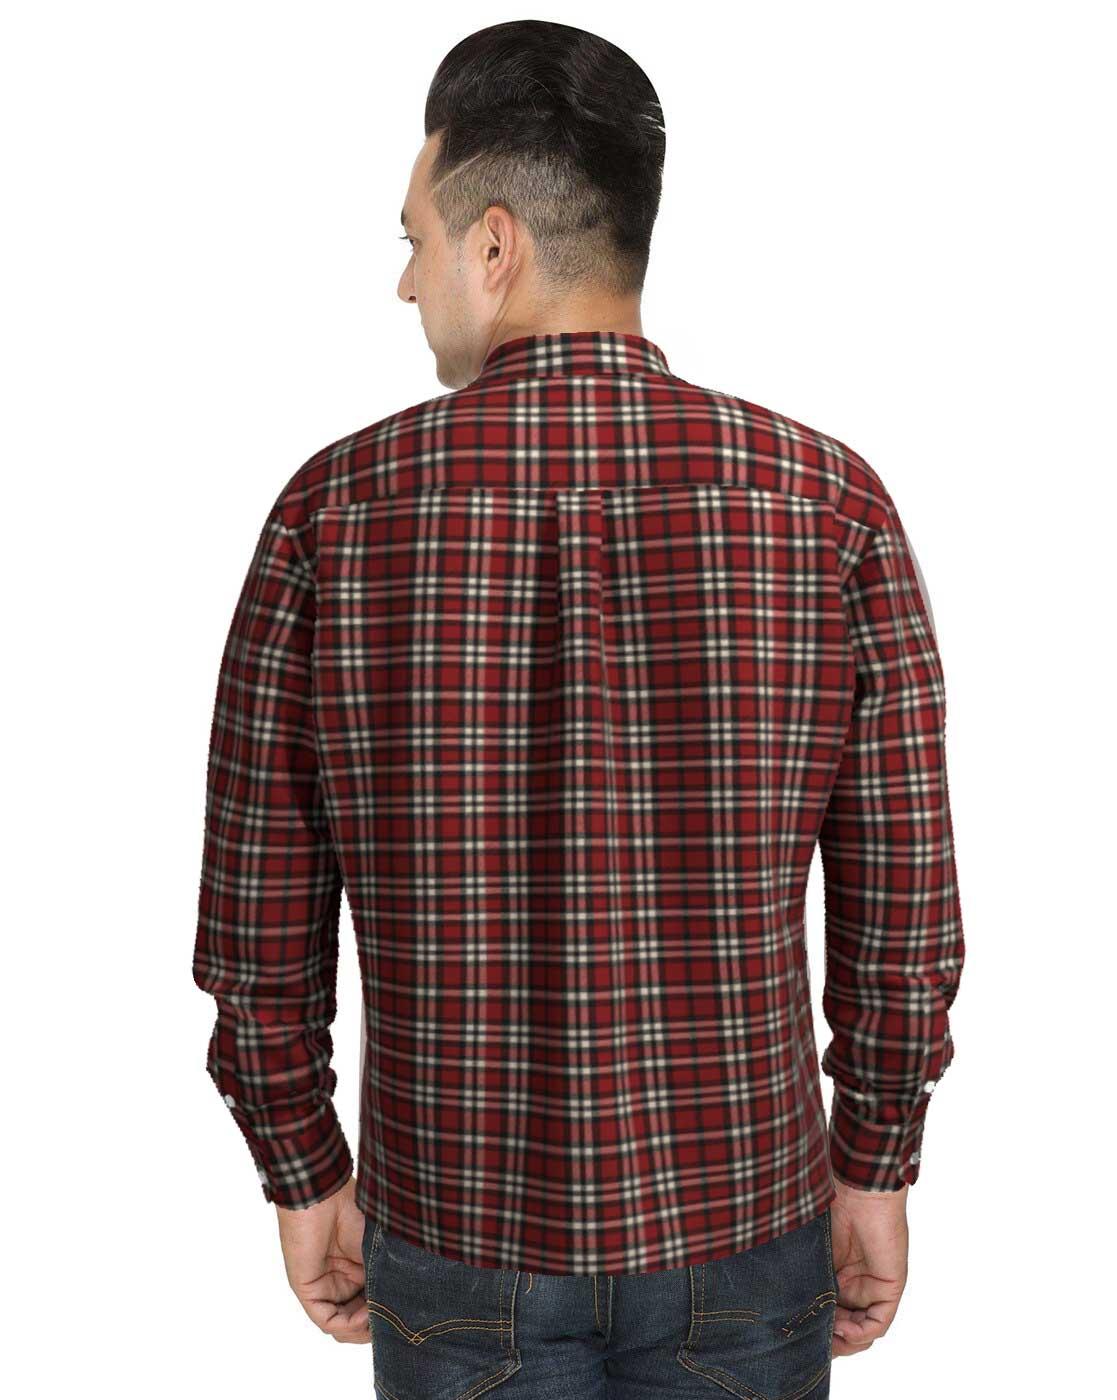
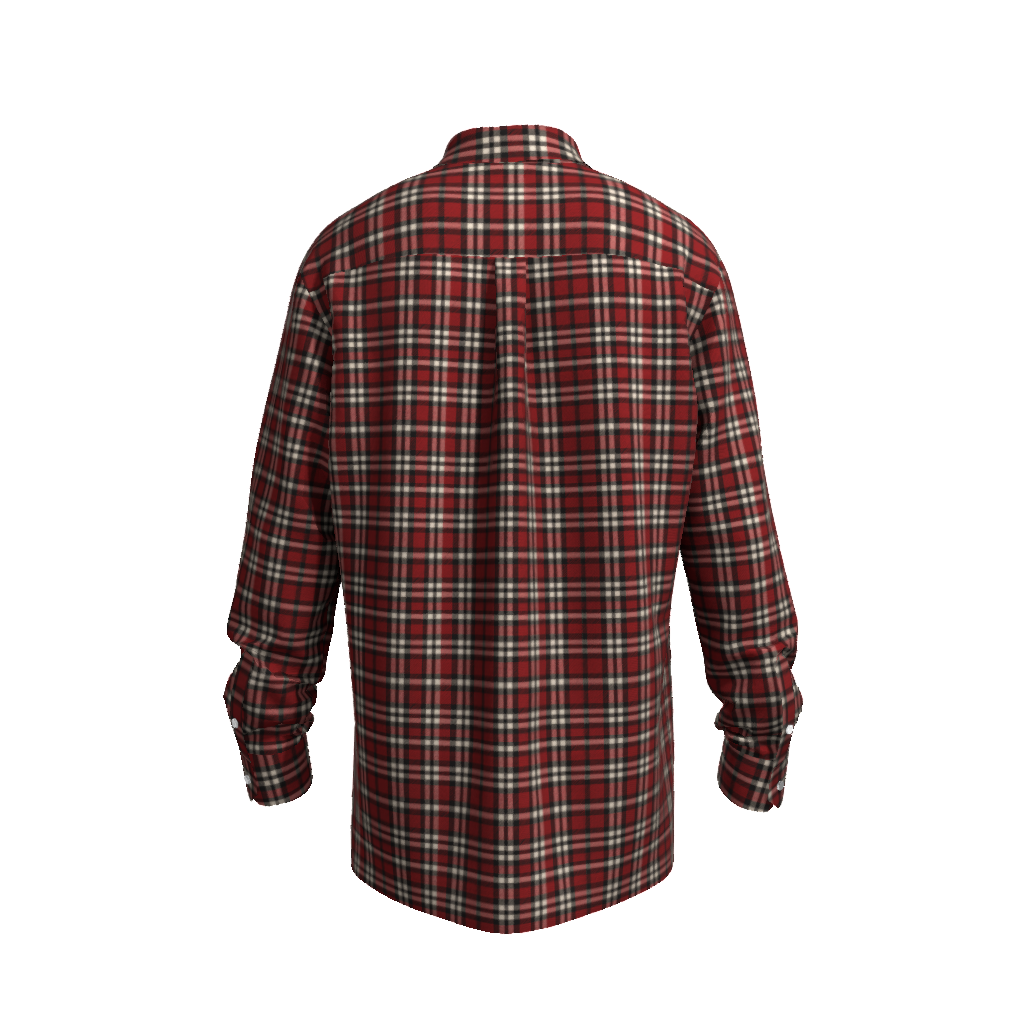
Clothing description: red regular fit plaid button up tee